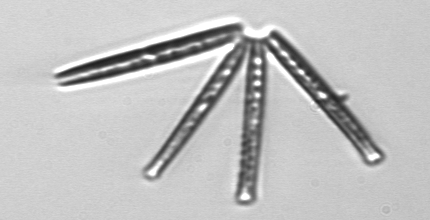
Label: Thalassionema